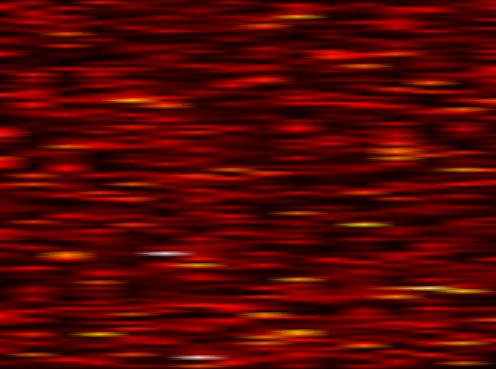
Label: OFDM